Question: I have one class file JobSeekerBO it's has variable
'''
string _username = string.Empty;
string _password = string.Empty;
'''
and i set value as below
'''
public string Username
{
get { return _username; }
set { _username = value; }
}
public string Password
{
get { return _password; }
set { _password = value; }
}
'''
but problem is that that variable i access in another class file 'class1.cs' i create object of that class file
'''
JobSeekerBO objBO = new JobSeekerBO();
'''
but i can't access 'Username' and 'Password' in 'class1.cs' class file from my 'JobSeekerBO.cs' file
I also try to make that variable public as per below
'''
public string _username = string.Empty;
public string _password = string.Empty;
'''
same class file varible without public access modifier we can access in 'file1.aspx.cs' file
So please tell me how to access variable and method of one '.cs' file to another '.cs' file.

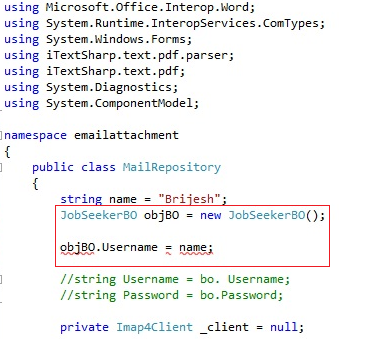
Answer: You can not access '_username' and '_password' outside your class because they are <URL> by default. That means they are accessible only within the body of the class. But you have the which 'sets' and 'gets' values on these fields. So you should use those public Properties.
'''
JobSeekerBO objBO = new JobSeekerBO();
objBo.Username="someusername";
objBo.Password="myPassword";
'''
Assuming your class look like this
'''
public class JobSeekerBO
{
string _username = string.Empty;
string _password= string.Empty;
public string Username
{
get { return _username; }
set { _username = value; }
}
public string Password
{
get { return _password; }
set { _password = value; }
}
}
'''
> Generally, you should use fields only for variables that have private
or protected accessibility. Data that your class exposes to client
code should be provided through methods, properties and indexers.
More about class fields <URL> in msdn
You are trying to set the Public property value in a wrong place. You can not do it there. You should do it in a method ( even in your Constructor is fine).
'''
public class MailRepositary
{
JobSeekerBO objBO = new JobSeekerBO();
public MailRepositary()
{
objBo.UserName="works from constructor";
}
public void SomeMethod()
{
objBo.UserName="works from method also";
}
}
'''